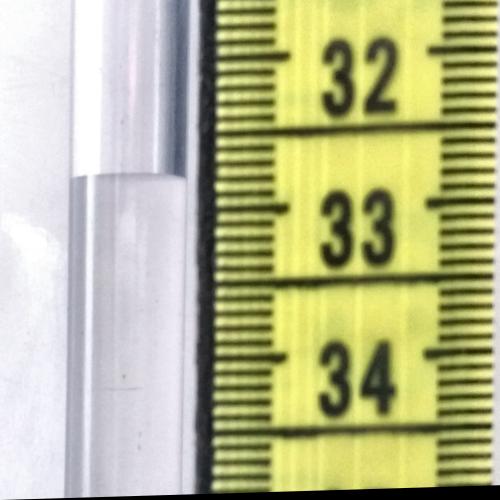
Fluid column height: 32.8 cm